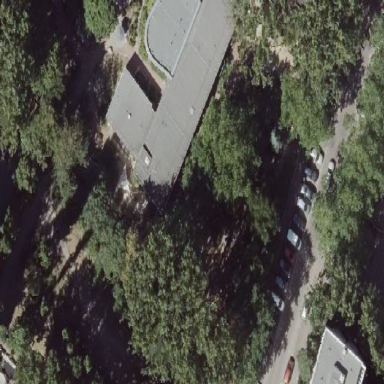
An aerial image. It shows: Building with flat roof.